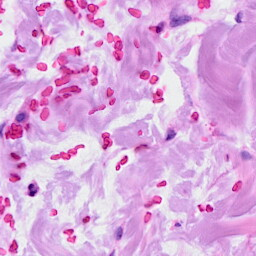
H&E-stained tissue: Breast